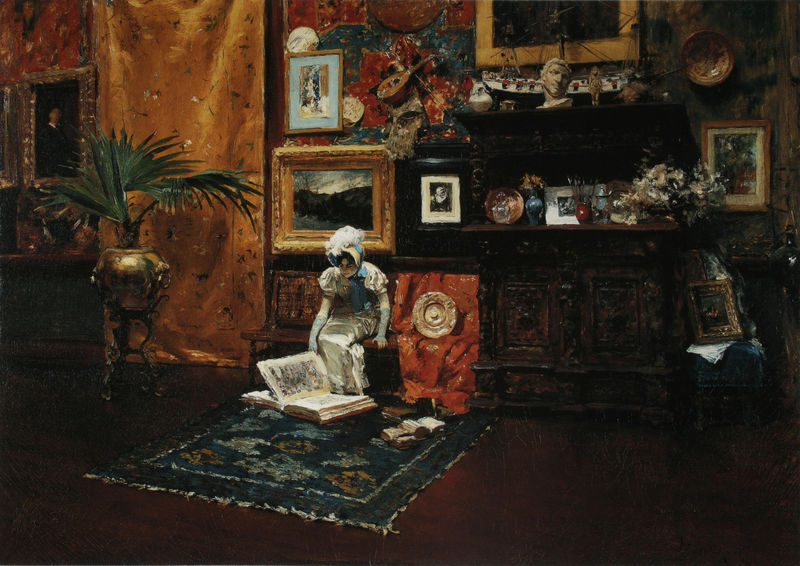
Titel: In the Studio
Künstler: William Merrit Chase
Standort: New York (New York)
Institution: The Brooklyn Museum of Art
Schlagwörter: blau, dunkel, gemälde, landschaft, mädchen, ocker, sitzen, blumen, braun, bunt, frau, grau, handschuhe, hut, hüte, kleid, kopfbedeckungen, raum, schwarz, stuhl, szene, tisch, weiss, zimmer, dame, gebäude, rot, schloss, tuch, haube, teppich, mütze, mützen, regal, wand, rahmen, sockel, teller, bild, bildnis, goldrahmen, instrument, portrait, vorhang, boden, figur, gold, interieur, reich, stoff, stoffe, blatt, instrumente, musik, pflanze, schön, seide, boot, genre, skulptur, vase, kopfbedeckung, topf, schiff, bilder, bilderrahmen, bücher, kommode, schrank, wohnzimmer, grafik, bank, hocker, pastös, romantik, blue, curtain, fancy, hat, oil, ornate, red, white, dekoration, bench, carpet, dark, dress, gilded, golden, green, interior, lady, painting, parlor, room, salon, seated, sitting, woman, wandteppich, büste, lesen, musikinstrument, muse, blanket, flowers, looking, oil painting, picture, pictures, rug, tapestry, vasen, palm, palme, plant, pot, teppiche, zimmerpflanze, gemach, galerie, foto, wände, fussboden, buch, wandteller, seite, kunst, künste, pinsel, portraits, modelle, geige, feather, wood, flower, girl, head, landscape, ship, atmosphäre, mandoline, schatzkammer, bust, frame, ornament, wandbehang, paintings, taft, sculpture, ablage, shelf, clock, frames, reading, still life, kassette, blättern, human, vases, read, bush, musikinstrumente, book, shadows, paint, bildung, antiken, plate, page, zimmel, library, potrait, bowl, goblin, guitar, idol, accessoires, modellschiff, schiffsmodell, lute, violin, wandvorhang, furniture, white dress, 1900, 1800, saloon, artwork, plat, großes buch, oriental rug, tappish, gobline, seatd, potted palm, gold urn, big book, heavy wood, dark wood, girl reading the book